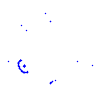
Particle: proton